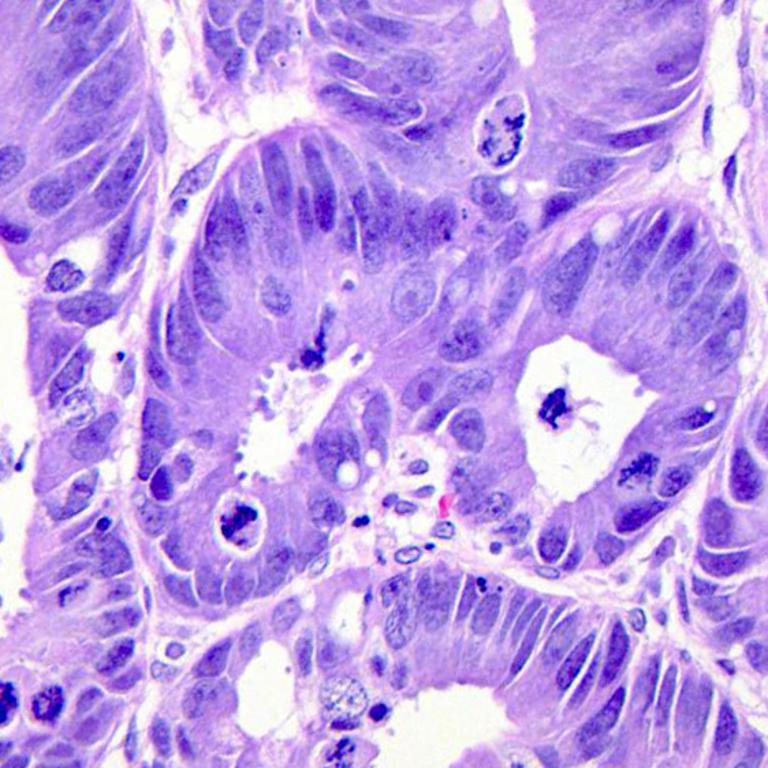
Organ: colon
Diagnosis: adenocarcinomas